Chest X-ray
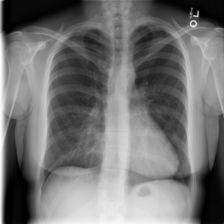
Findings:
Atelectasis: negative
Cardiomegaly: negative
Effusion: negative
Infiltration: positive
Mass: negative
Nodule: negative
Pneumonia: negative
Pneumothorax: negative
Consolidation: negative
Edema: negative
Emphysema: negative
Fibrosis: negative
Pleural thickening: negative
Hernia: negative